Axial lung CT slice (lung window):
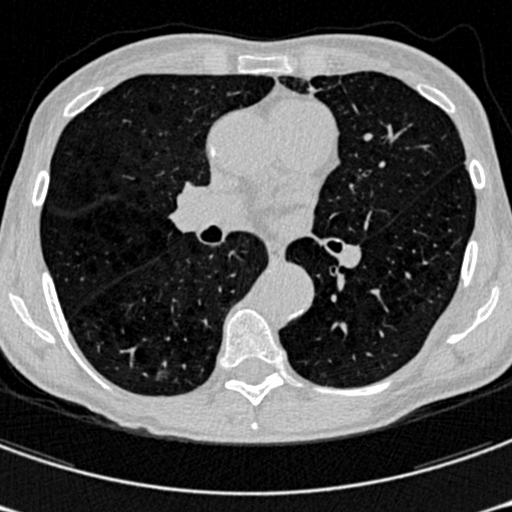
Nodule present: no